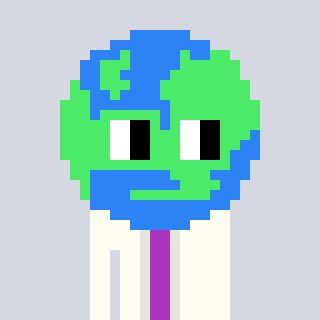
a pixel art character with square light green glasses, a earth-shaped head and a grayscale-colored body on a cool background